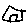
Label: house